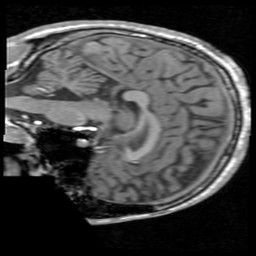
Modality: T1w
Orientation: sagittal
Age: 26
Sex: male